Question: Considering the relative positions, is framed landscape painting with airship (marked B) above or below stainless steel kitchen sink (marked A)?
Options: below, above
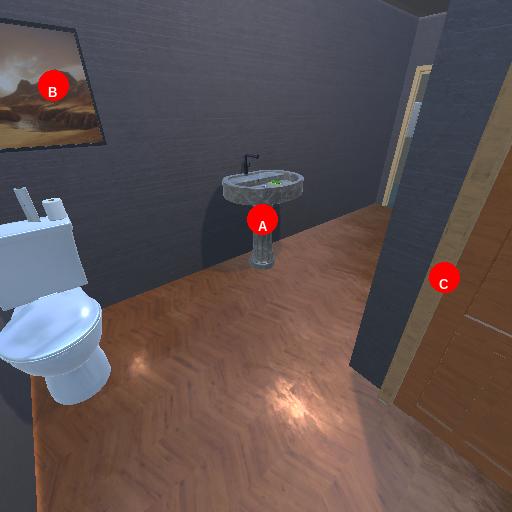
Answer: below